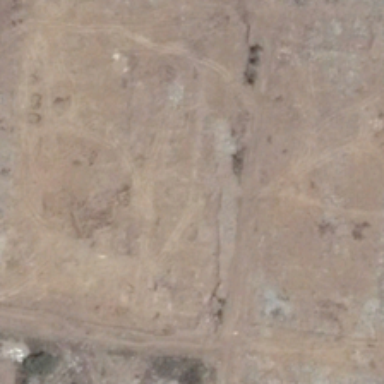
It is a piece of yellow bareland .